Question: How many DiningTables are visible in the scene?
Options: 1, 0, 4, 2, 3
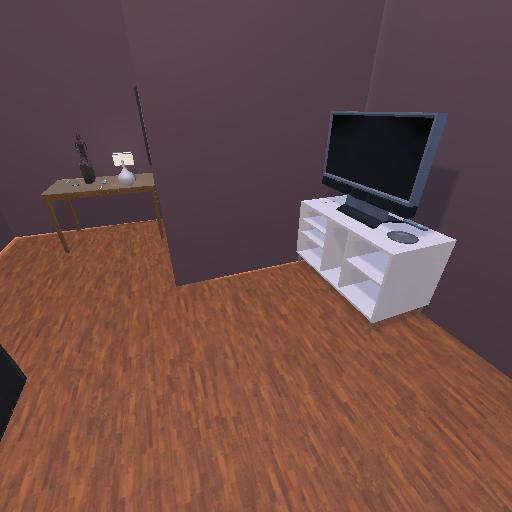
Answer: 1